Brain MRI, t2w sequence, axial 2D slice.
Patient: age 39, sex F, weight 95 kg, height 1.95 m
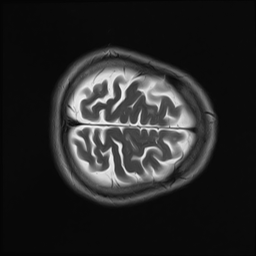